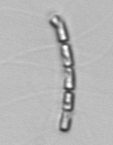
Label: Chaetoceros